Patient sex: M
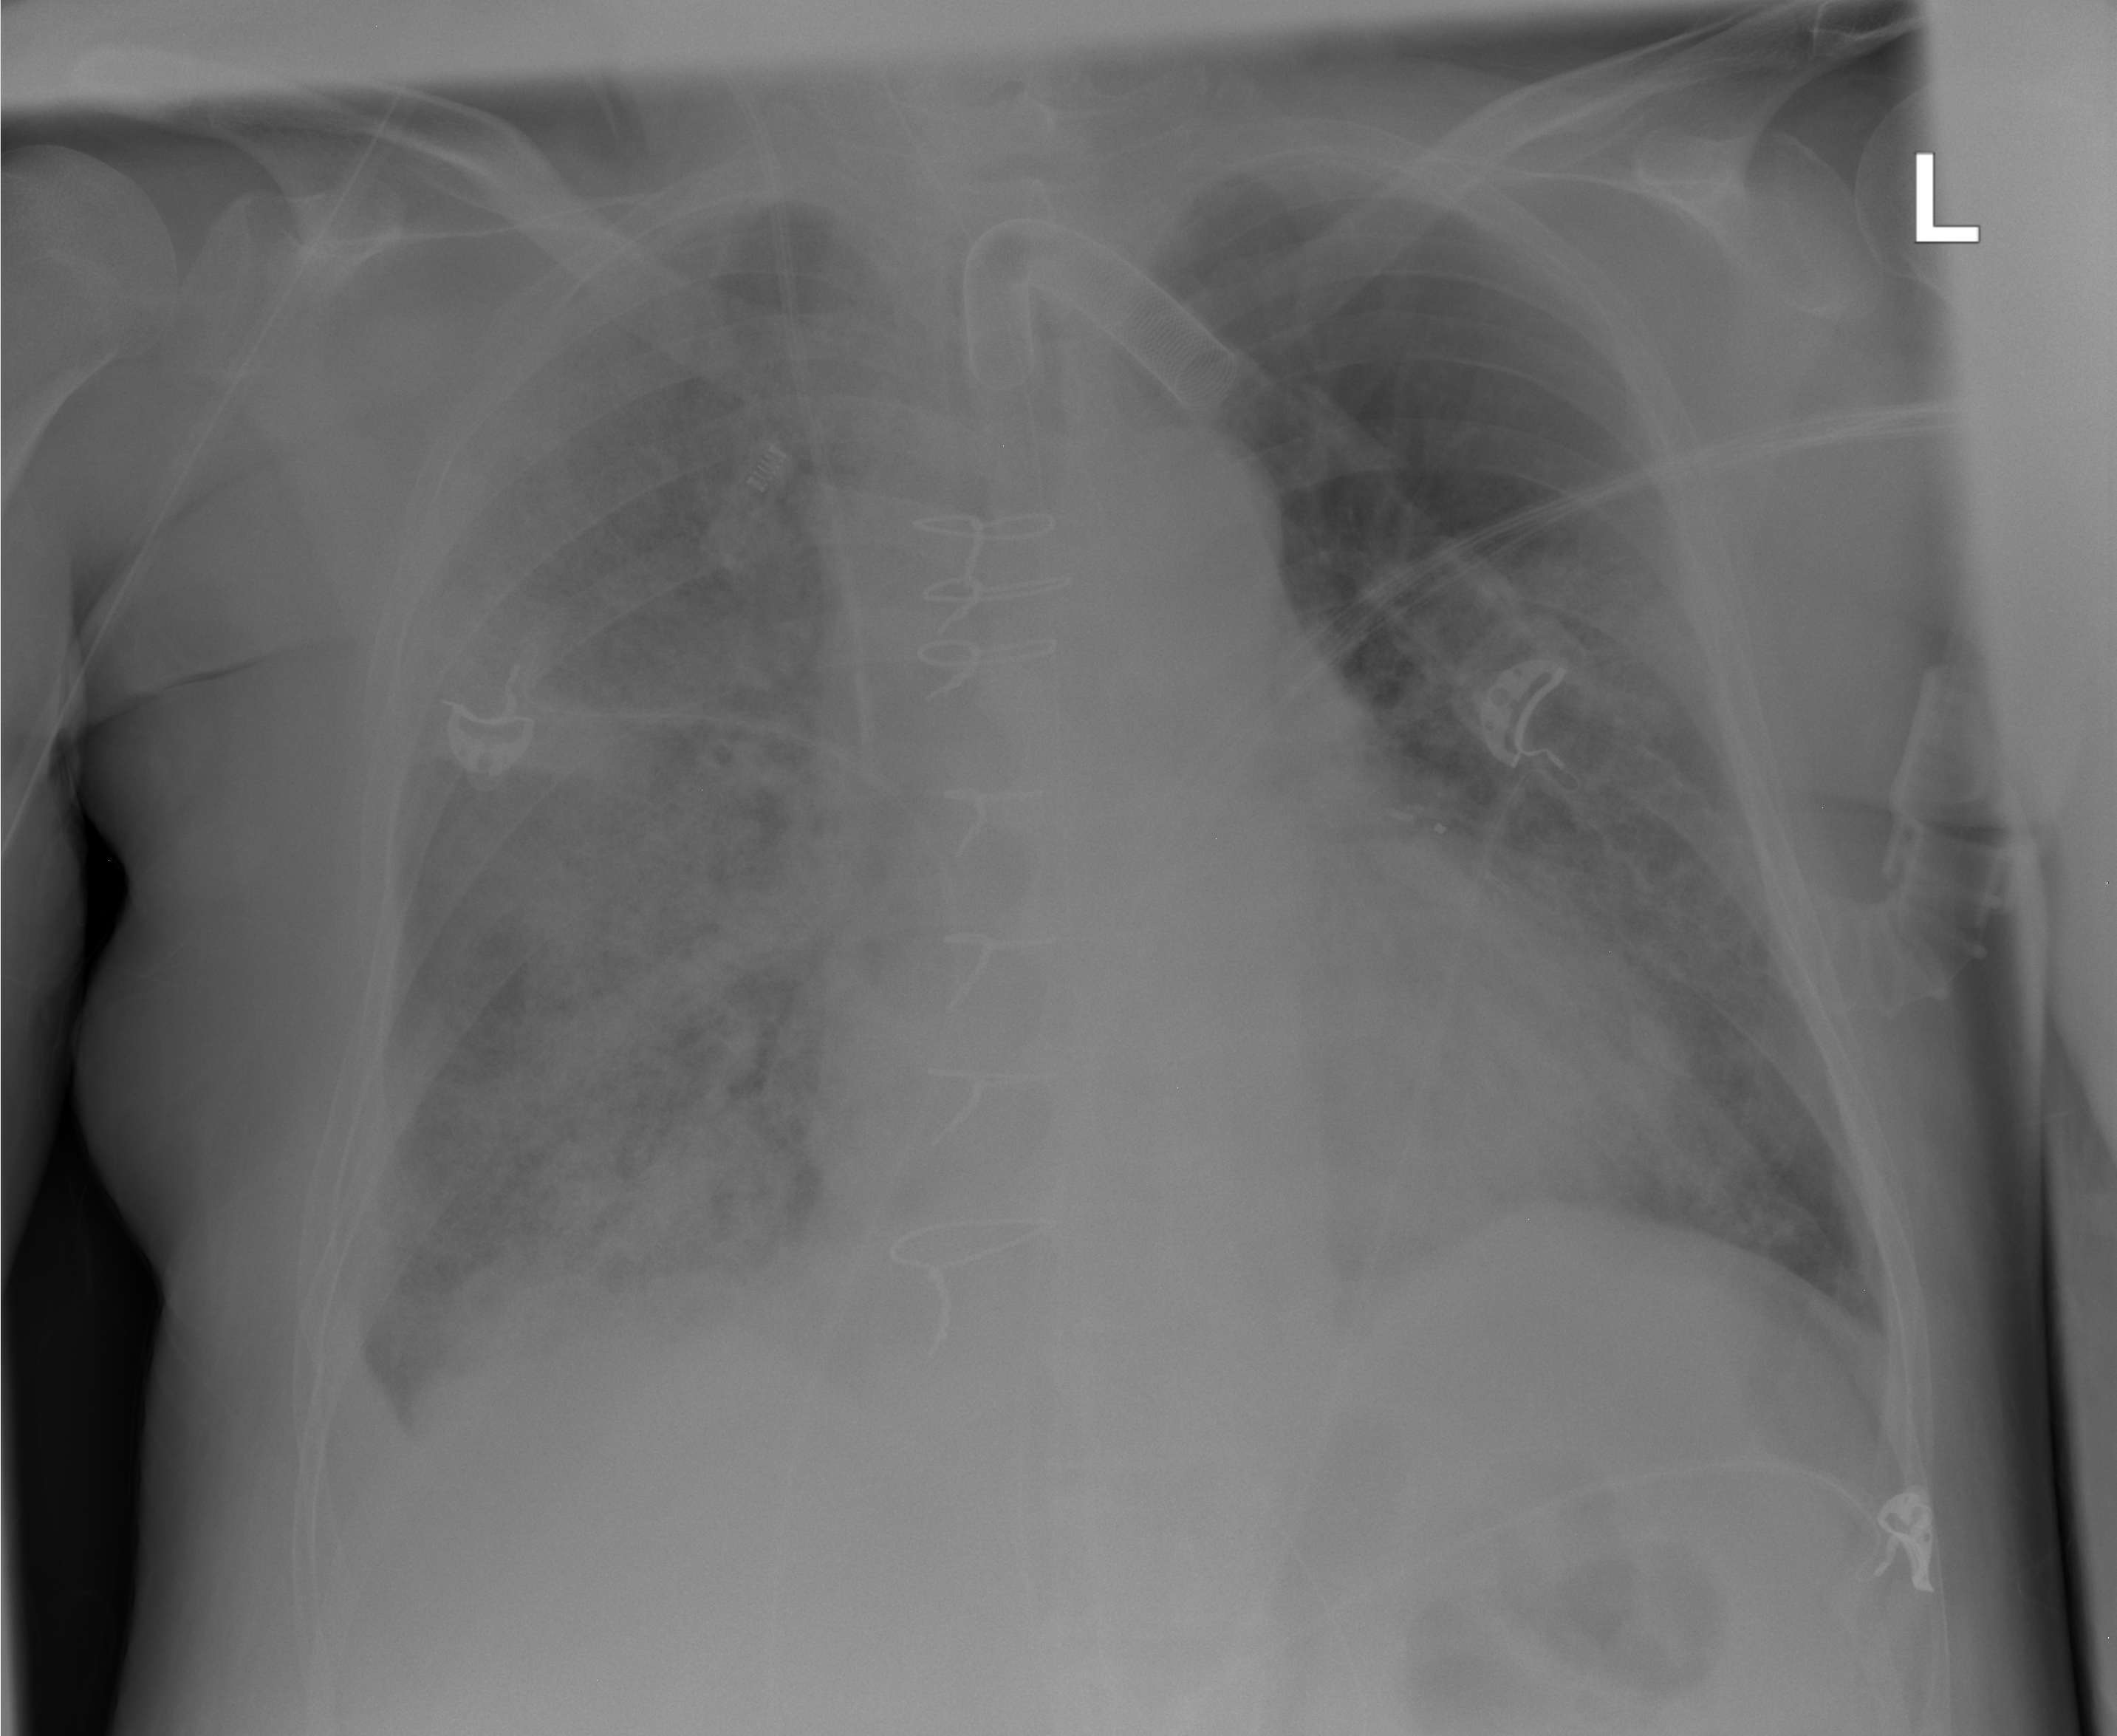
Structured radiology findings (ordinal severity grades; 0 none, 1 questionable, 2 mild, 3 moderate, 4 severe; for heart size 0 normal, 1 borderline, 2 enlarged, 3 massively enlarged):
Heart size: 2
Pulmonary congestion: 2
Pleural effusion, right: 2
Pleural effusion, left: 0
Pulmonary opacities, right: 4
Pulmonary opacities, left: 3
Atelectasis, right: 4
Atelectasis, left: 3